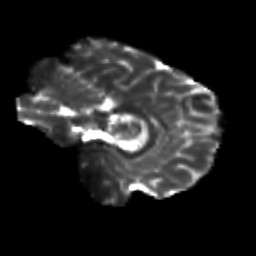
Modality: T2w
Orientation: sagittal
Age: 23
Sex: female
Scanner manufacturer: siemens
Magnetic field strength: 3 T
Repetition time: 3.5 s
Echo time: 0.125 s